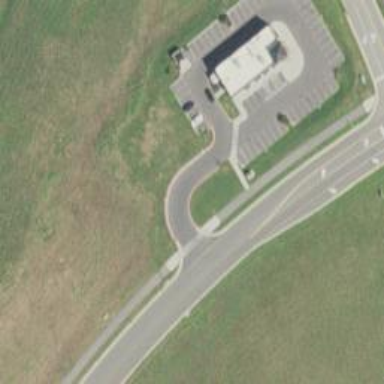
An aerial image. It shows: Marked crossing on cycleway.